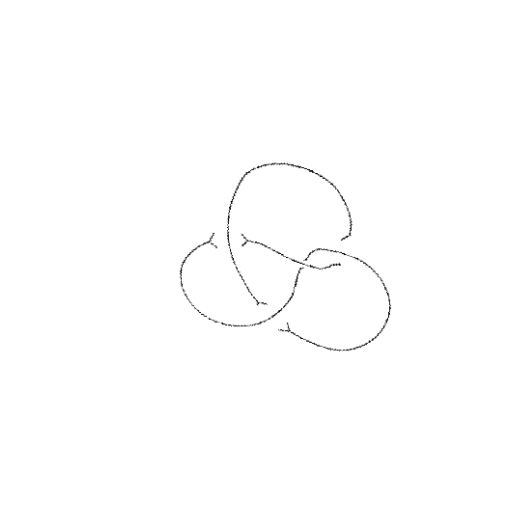
Crossing number: 4